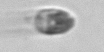
Label: Balanion